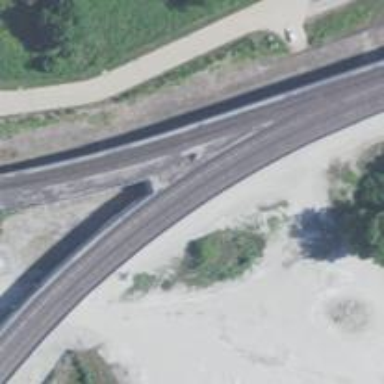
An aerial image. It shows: Railway line on embankment.